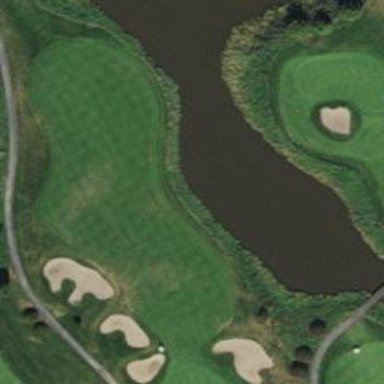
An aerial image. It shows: Golf fairway surrounded by grass.